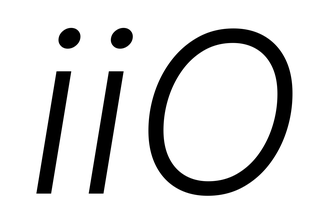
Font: Inter-Italic_Light_Italic